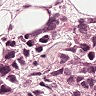
Metastatic tissue present: yes